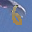
Label: 6